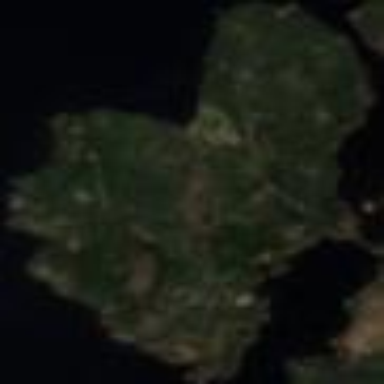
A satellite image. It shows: Island.